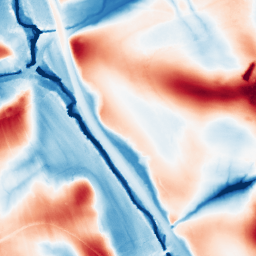
Category: edge_preserving
Decomposition family: guided
Decomposition parameters: radius: 32
eps: 0.001
Upsampling method: regularized
Upsampling parameters: scale: 2
lambda_reg: 0.001
Upsampling scale: 2